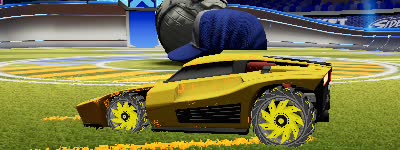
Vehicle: breakout